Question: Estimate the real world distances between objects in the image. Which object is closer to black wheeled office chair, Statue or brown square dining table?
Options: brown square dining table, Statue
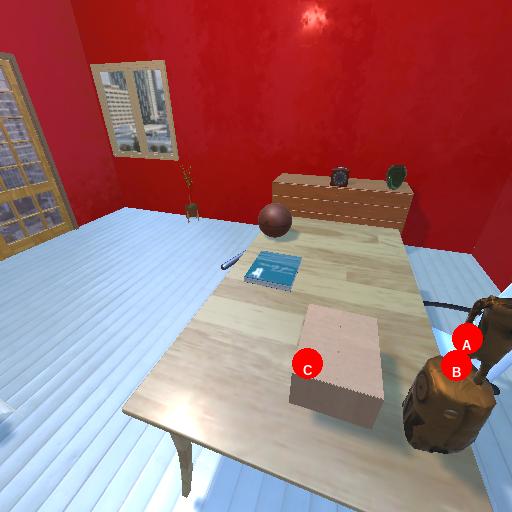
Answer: brown square dining table